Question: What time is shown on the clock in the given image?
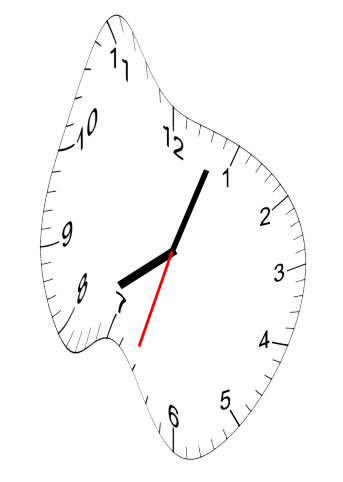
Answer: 08:03:33